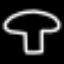
Label: mushroom